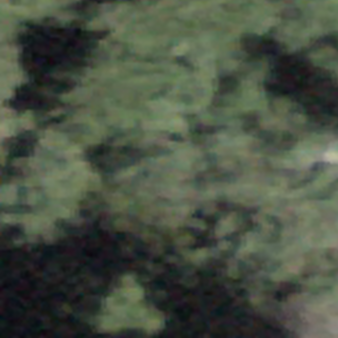
Label: other